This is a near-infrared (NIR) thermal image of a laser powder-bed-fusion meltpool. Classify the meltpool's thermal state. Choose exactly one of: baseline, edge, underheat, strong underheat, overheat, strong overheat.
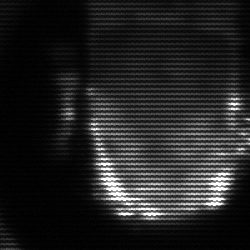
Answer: baseline